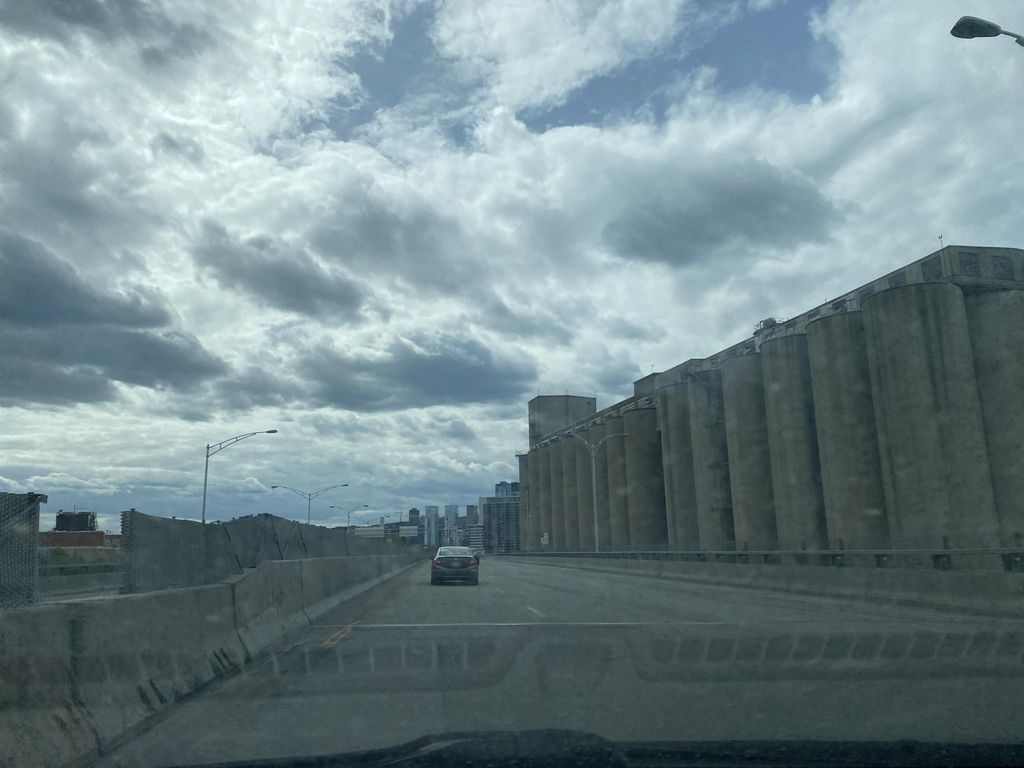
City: montreal